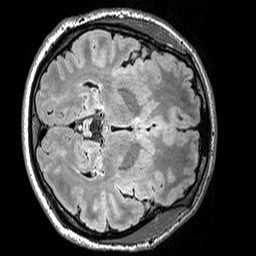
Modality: FLAIR
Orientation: axial
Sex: male
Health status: ill
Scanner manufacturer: siemens
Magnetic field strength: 3 T
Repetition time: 5 s
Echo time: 0.388 s